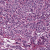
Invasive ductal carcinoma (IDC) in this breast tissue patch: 1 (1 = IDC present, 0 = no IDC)